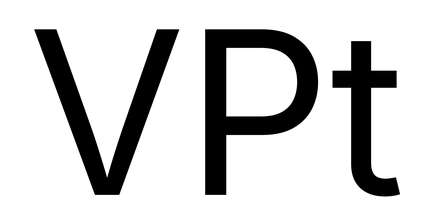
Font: Inter_Regular